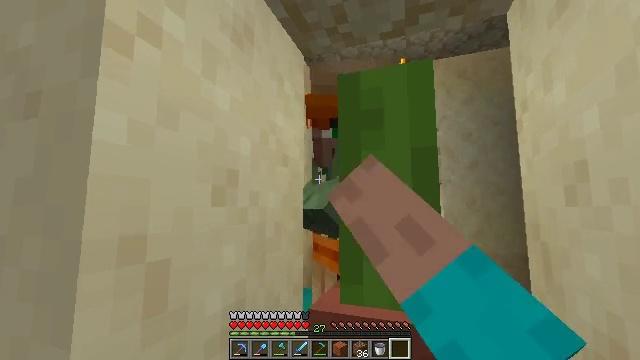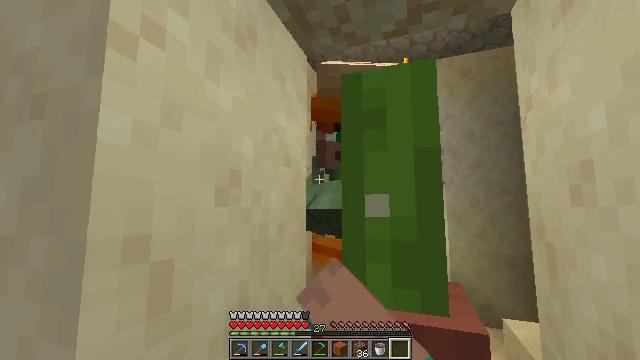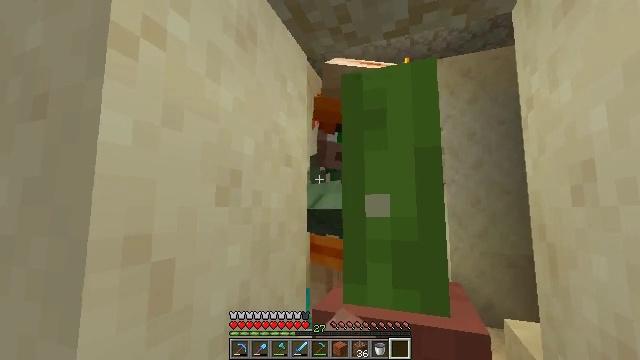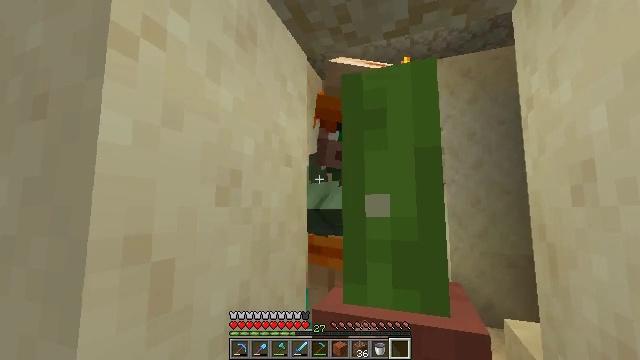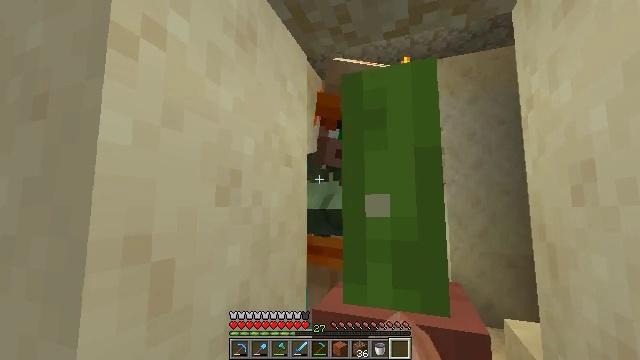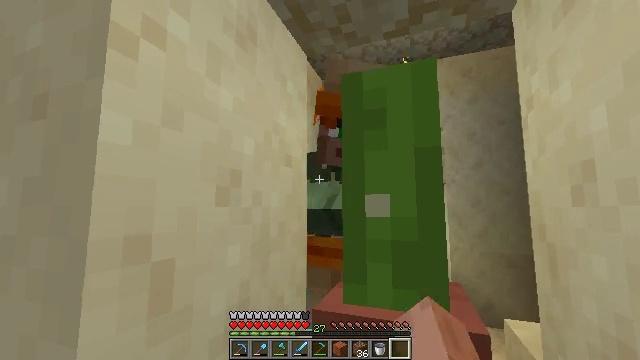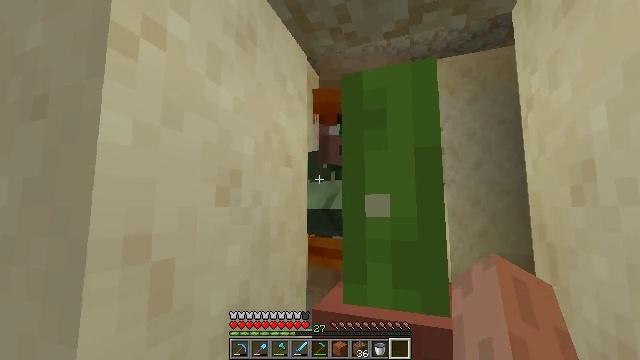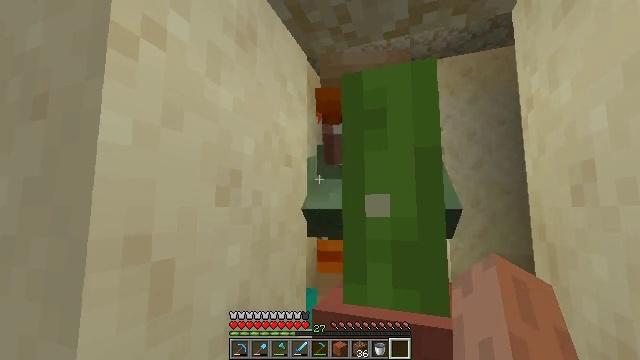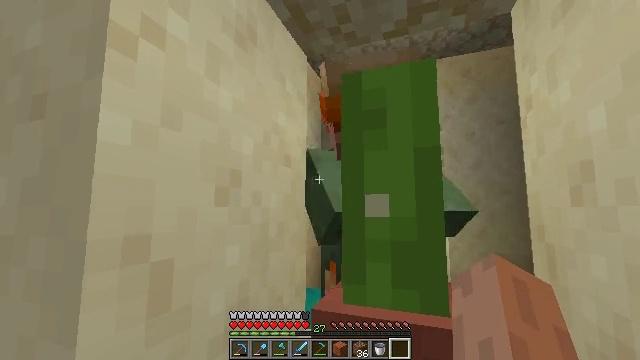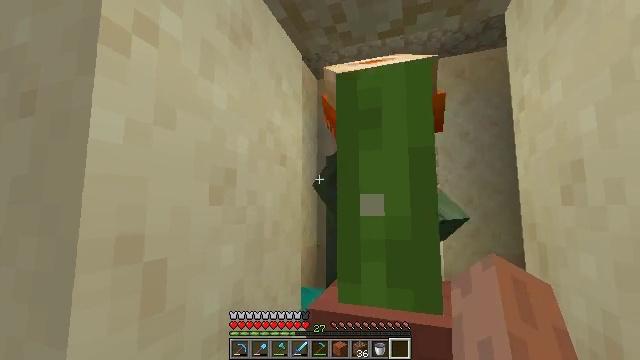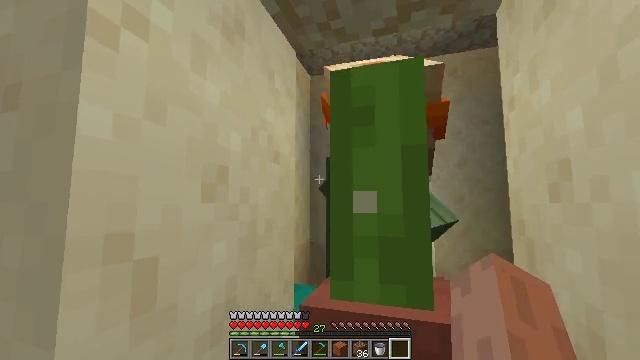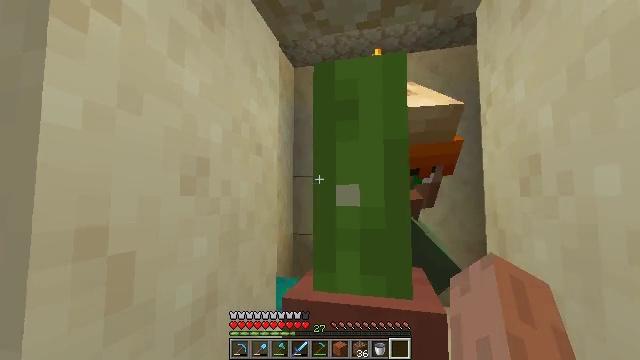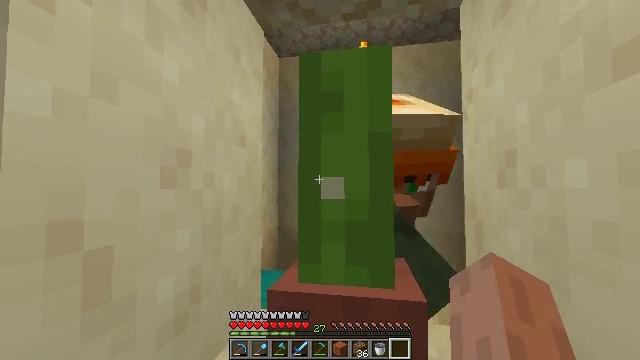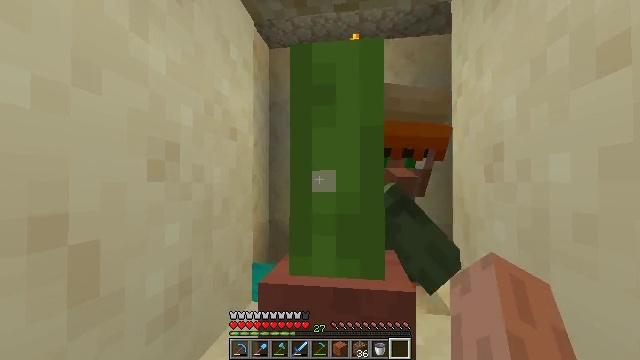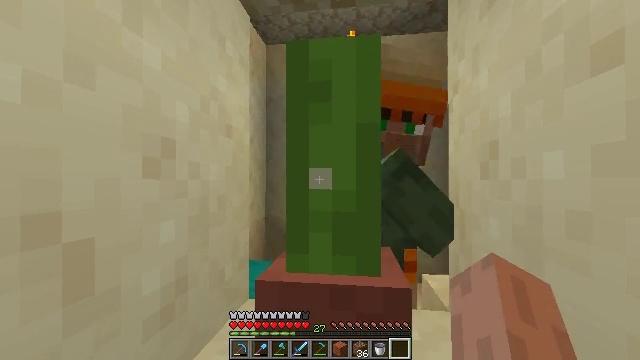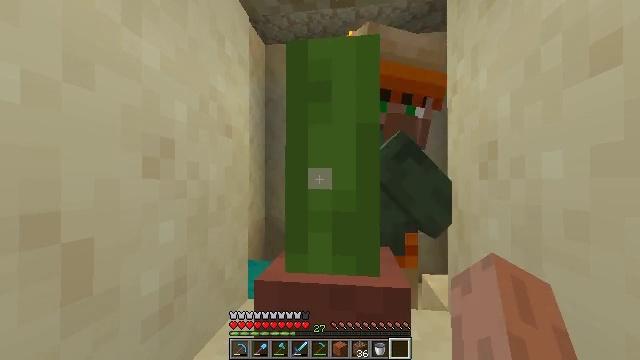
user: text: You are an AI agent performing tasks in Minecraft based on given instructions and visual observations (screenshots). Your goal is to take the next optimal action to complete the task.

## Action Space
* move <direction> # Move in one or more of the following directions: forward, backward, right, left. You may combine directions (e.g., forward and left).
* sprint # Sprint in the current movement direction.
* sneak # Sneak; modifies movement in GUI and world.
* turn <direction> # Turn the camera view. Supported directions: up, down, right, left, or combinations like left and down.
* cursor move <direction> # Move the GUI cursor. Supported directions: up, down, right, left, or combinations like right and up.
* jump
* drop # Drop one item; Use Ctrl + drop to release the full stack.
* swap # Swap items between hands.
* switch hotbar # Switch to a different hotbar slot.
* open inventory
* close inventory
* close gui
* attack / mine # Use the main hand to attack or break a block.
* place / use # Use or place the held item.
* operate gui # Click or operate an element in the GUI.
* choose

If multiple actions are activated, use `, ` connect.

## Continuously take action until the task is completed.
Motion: motion action
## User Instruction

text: Collect the potted cactus for your inventory.
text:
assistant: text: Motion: use / place
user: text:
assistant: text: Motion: no_op
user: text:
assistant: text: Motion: no_op
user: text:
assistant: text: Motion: no_op
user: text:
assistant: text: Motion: no_op
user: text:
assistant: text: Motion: no_op
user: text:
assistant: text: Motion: no_op
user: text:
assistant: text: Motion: no_op
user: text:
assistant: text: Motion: turn right
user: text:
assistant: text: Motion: turn right
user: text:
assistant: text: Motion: turn right and down
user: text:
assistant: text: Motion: turn right and down
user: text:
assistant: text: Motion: turn right and down
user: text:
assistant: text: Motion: no_op
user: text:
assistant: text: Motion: no_op
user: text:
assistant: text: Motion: no_op
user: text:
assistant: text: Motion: attack / mine
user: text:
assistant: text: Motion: attack / mine
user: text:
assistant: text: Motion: attack / mine
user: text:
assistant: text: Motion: attack / mine
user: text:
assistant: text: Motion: attack / mine
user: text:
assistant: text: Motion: attack / mine
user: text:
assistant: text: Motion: attack / mine
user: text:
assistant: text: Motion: attack / mine
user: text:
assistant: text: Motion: attack / mine
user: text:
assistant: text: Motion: attack / mine
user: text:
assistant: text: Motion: attack / mine
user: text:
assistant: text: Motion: attack / mine
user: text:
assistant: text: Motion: attack / mine
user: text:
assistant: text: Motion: attack / mine